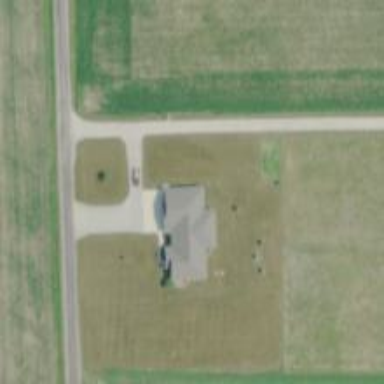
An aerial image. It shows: Driveway.